Field crop: tomato
Growth stage: 2
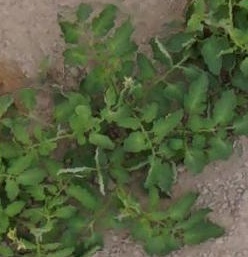
Species: tomato